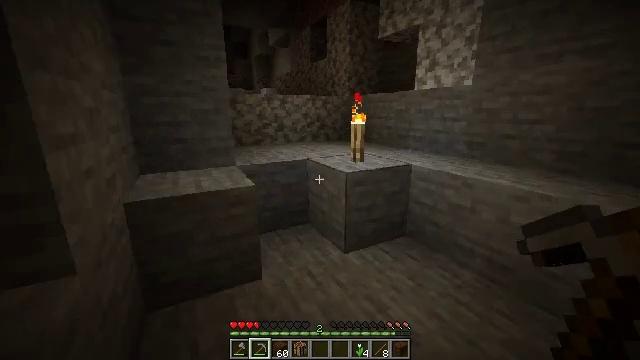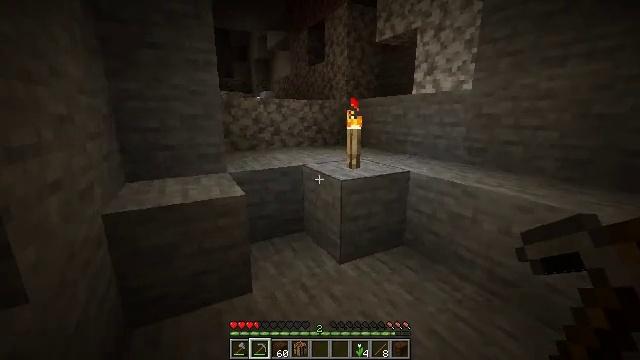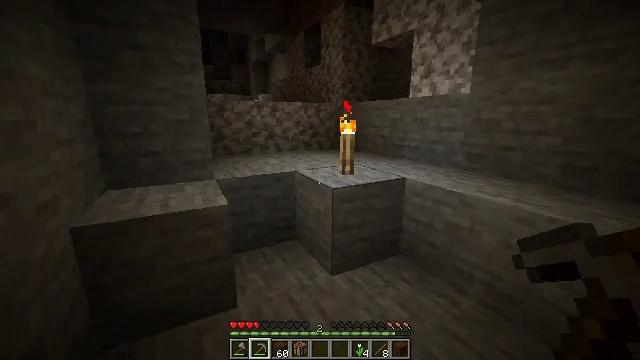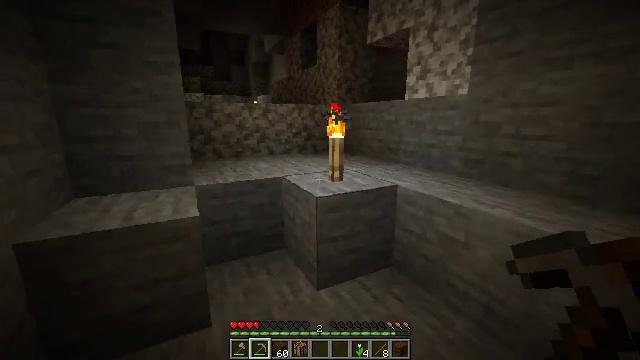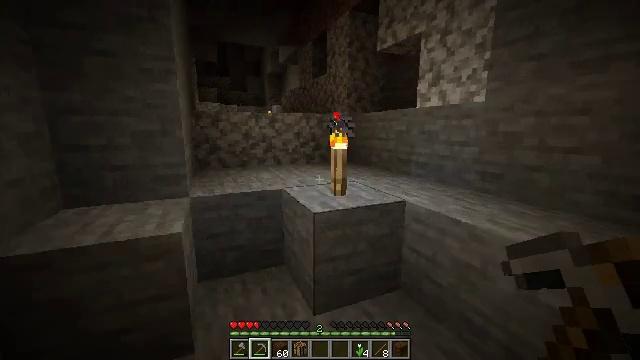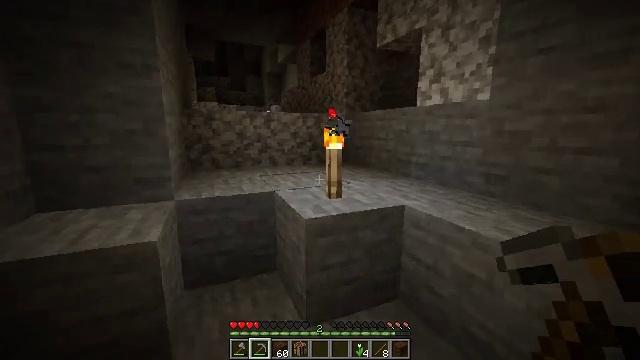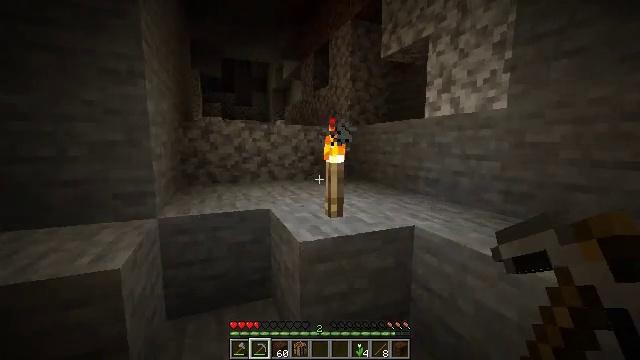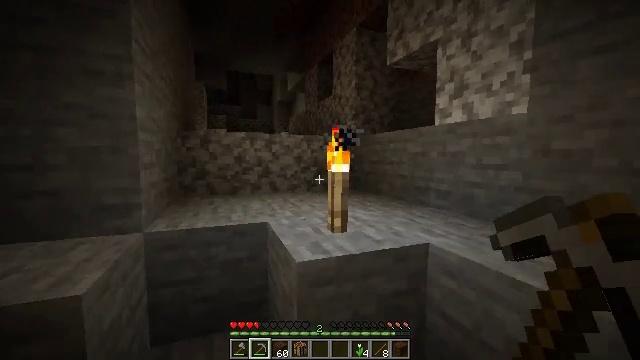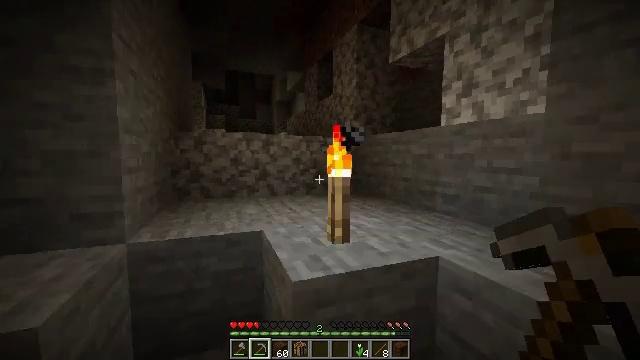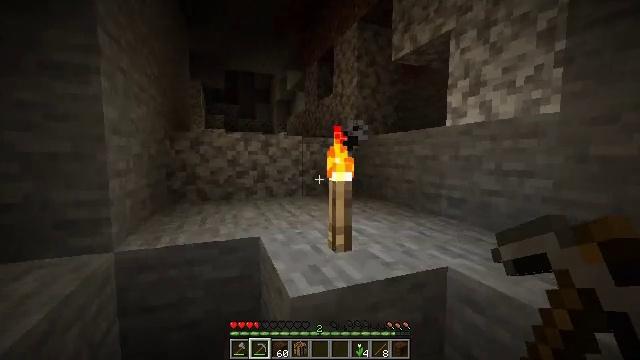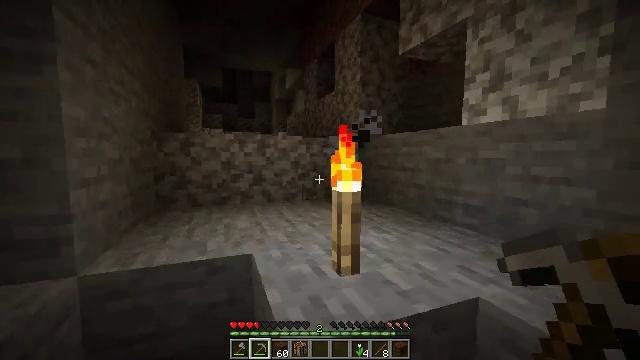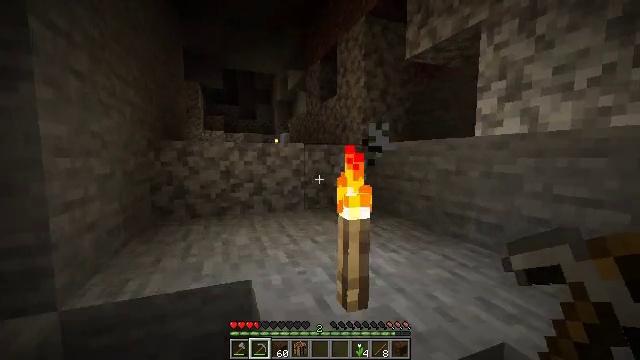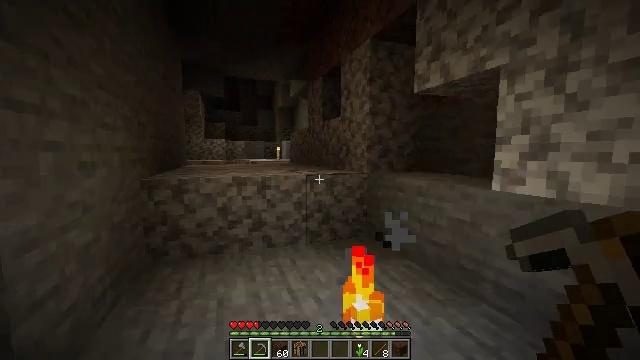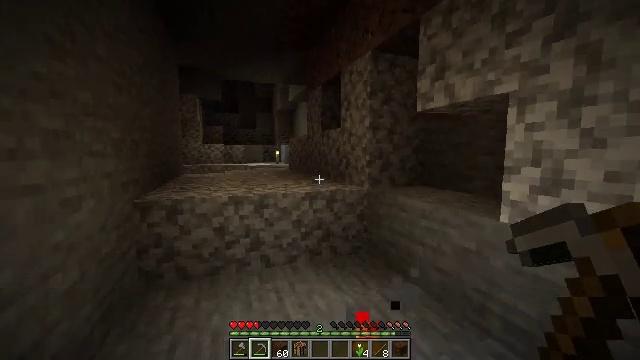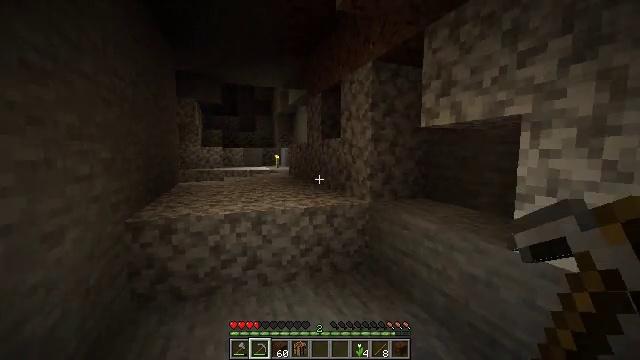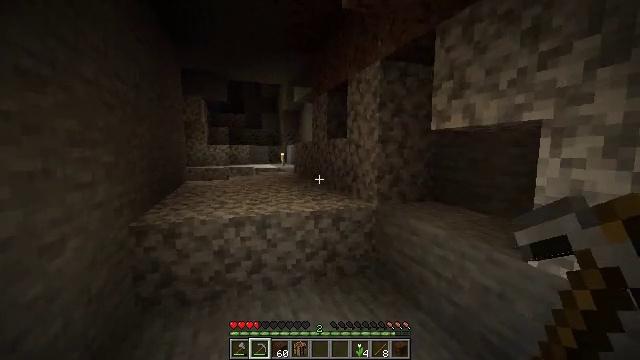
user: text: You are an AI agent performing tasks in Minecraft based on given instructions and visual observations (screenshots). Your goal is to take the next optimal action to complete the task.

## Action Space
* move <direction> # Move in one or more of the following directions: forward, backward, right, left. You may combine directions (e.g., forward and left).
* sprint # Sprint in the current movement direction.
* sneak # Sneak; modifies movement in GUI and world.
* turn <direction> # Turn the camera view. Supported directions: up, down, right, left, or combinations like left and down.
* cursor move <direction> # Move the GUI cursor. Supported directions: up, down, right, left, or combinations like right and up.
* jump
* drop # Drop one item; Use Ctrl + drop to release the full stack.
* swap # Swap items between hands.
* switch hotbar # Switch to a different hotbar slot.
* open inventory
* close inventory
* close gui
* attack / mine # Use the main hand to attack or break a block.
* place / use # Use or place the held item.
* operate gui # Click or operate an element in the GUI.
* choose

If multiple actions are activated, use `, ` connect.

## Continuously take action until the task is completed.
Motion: motion action
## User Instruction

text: Heat raw beef in the furnace to cook it.
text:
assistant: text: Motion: move forward and move right, sprint
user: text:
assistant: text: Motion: move forward and move right, sprint
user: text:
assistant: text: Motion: move forward and move right, sprint
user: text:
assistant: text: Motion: move forward, sprint, turn left and up
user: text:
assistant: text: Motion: move forward, sprint
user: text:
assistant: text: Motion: move forward, sprint, turn left and up
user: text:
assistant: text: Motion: move forward, sprint, turn left and up
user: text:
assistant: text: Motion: move forward, sprint
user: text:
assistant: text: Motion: move forward, sprint
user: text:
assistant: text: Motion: move forward, sprint
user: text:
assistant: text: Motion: move forward, sprint, jump
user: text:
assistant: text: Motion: move forward, sprint, jump
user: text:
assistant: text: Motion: move forward, sprint, jump
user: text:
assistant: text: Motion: move forward, sprint, jump
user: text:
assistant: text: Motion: move forward, sprint, turn left, jump
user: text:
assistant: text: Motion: move forward, sprint, jump
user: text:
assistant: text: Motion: move forward, sprint
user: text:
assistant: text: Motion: move forward, sprint
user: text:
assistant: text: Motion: move forward, sprint
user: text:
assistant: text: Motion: move forward, sprint
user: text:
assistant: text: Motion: move forward, sprint
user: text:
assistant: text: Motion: move forward, sprint
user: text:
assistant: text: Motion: move forward, sprint, turn left and down
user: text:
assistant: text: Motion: move forward, sprint, turn left and down
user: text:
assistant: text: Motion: move forward, sprint, turn left and down
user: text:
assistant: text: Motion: move forward, sprint, turn left and down
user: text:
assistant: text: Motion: move forward, sprint, turn left
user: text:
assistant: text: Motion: move forward, sprint, jump
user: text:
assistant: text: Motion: move forward, sprint, jump
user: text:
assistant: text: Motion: move forward, sprint, jump